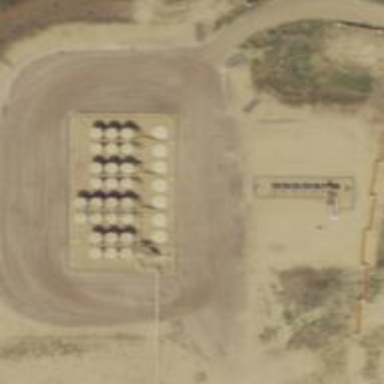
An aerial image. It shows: Storage tank that is man-made.